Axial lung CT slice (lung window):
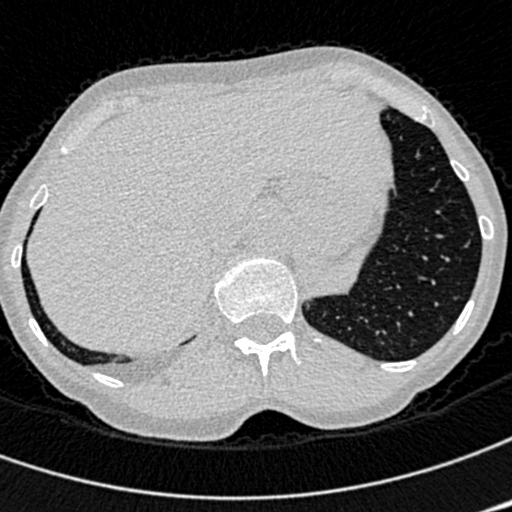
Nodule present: no